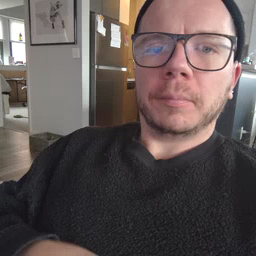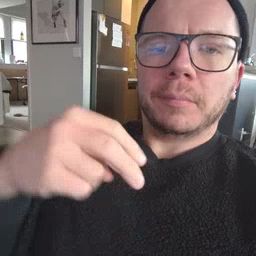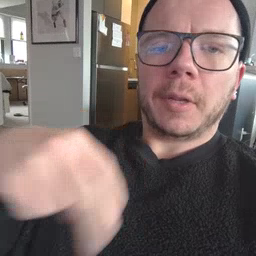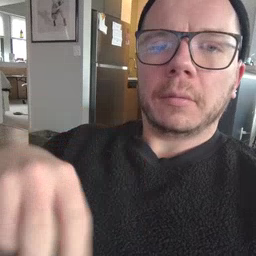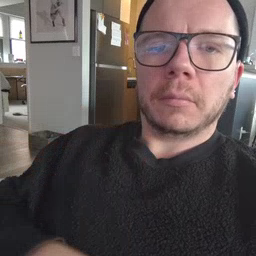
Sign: dance